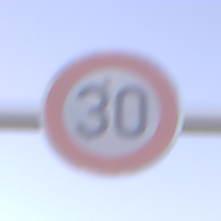
Verkehrszeichen: Geschwindigkeit30
Umgebung: Outdoor, Suburban
Tageszeit: SunriseSunset
Wetter: PartlyCloudy
Licht: Natural
Jahreszeit: NotSpecified
Kontrast: LowContrast